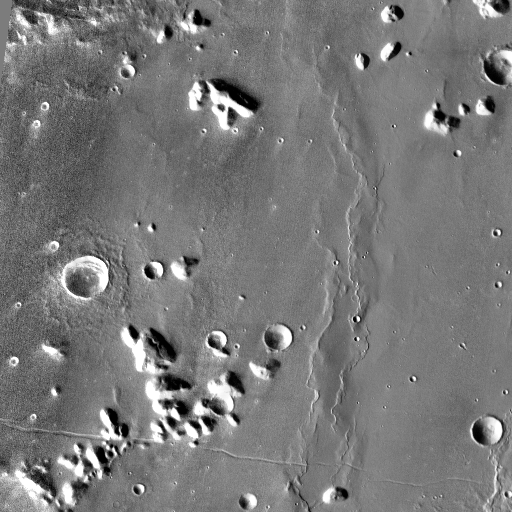
Crater classes present: Background, Other, Layered, Buried